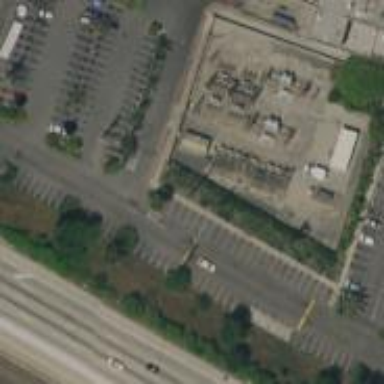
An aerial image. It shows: Outdoor distribution substation.